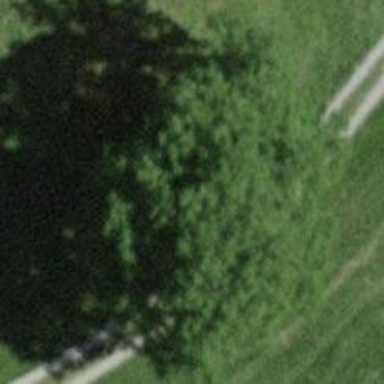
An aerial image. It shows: Single tag "natural: tree."